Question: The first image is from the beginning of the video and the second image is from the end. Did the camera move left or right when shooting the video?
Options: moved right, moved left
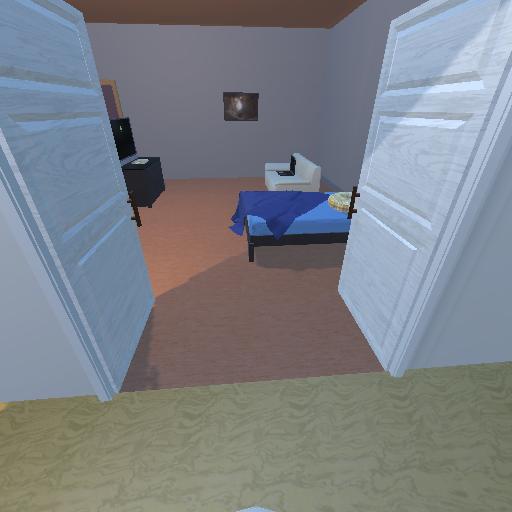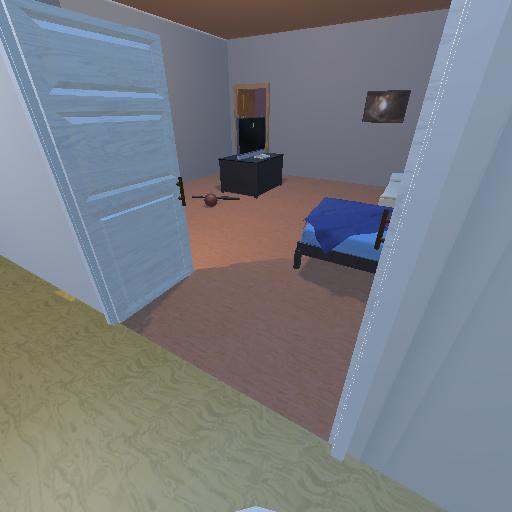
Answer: moved right